Group 1:
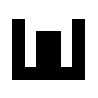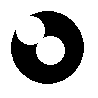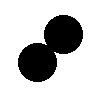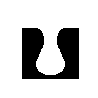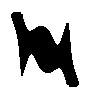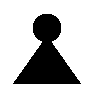
Group 2:
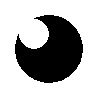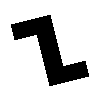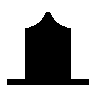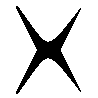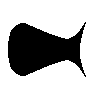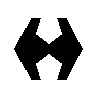
Rule separating the two groups: Concave shapes with concave cavities vs. convex cavities
Concepts: nesting, recursion, recursion_number
Comments: All examples in this Problem are solid concave black shapes. In this Problem, the "cavities" of a concave shape are defined to be the convex hull of the shape minus the shape itself. For example, if you take a bite out of the edge of a piece of paper, the piece of paper in your mouth is the cavity of the bitten piece of paper. The idea may be indefinitely extended, considering whether the cavities of the cavities are concave or convex, and so on.
Author: Jago Collins